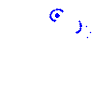
Particle: electron